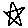
Label: star